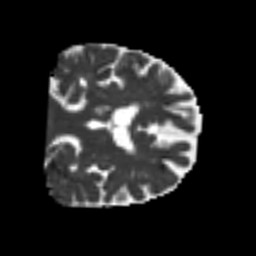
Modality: MD
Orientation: coronal
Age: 66
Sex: male
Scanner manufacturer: siemens
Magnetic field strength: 3 T
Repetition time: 4.999 s
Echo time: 0.07946 s